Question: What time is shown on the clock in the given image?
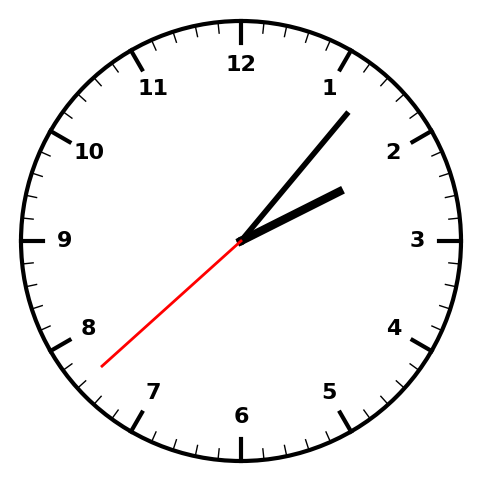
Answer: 02:06:38